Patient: sex M, age 35
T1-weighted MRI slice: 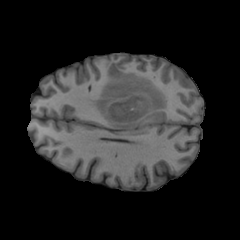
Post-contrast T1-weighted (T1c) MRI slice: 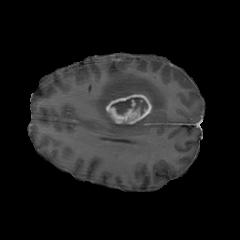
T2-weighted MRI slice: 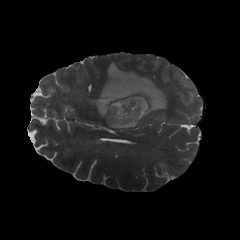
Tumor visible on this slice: yes
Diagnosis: Glioblastoma, IDH-wildtype
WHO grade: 4